Field crop: maize
Growth stage: 1
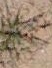
Species: salsola